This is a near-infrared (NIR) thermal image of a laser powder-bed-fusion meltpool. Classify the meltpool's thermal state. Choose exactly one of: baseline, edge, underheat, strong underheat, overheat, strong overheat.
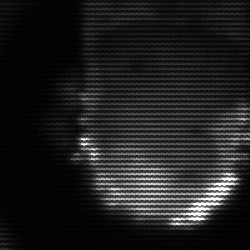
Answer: baseline